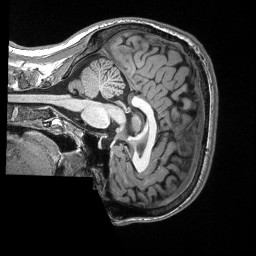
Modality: T1w
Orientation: sagittal
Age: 26
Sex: male